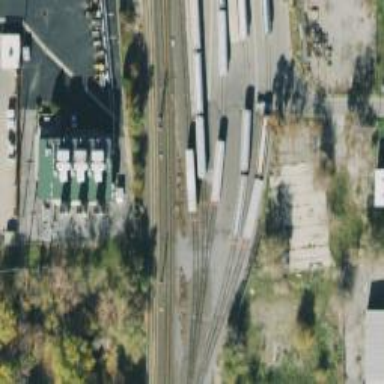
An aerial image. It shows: Railway siding with rails.